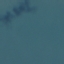
Land use / land cover: SeaLake